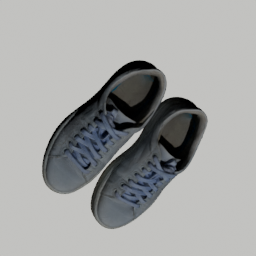
Label: people